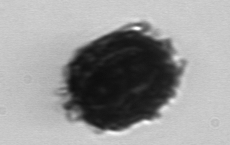
Label: Thalassiosira_TAG_external_detritus